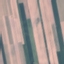
Land use / land cover class: AnnualCrop